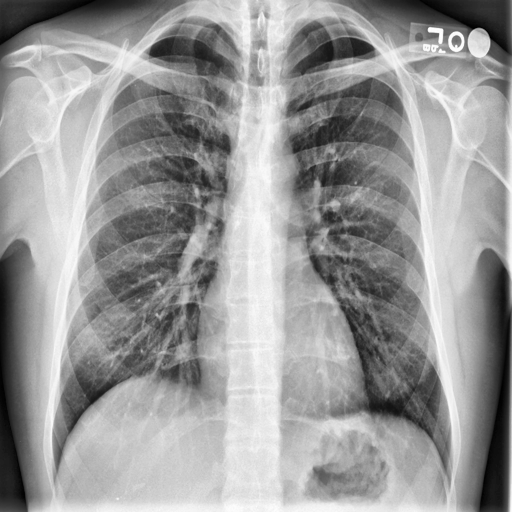
Finding: NORMAL